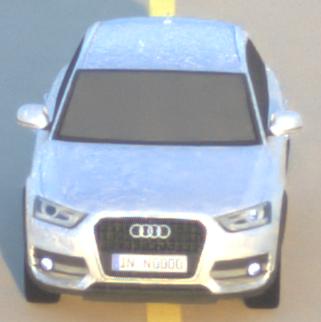
Make: Audi
Model: Q3 1.4 TFSI
Detailed model: Q3 (8U)
Model produced from: 2013/07
Model produced until: 2014/10
Doors: 5
Color: white
Road condition: dry road
Daytime: sunrise or sunset
Contrast: medium contrast